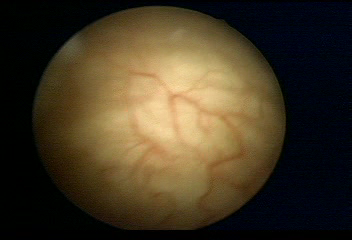
Modality: WLC
Class: Normal mucosa
Bladder cancer association: No